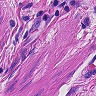
Metastatic tissue present: no